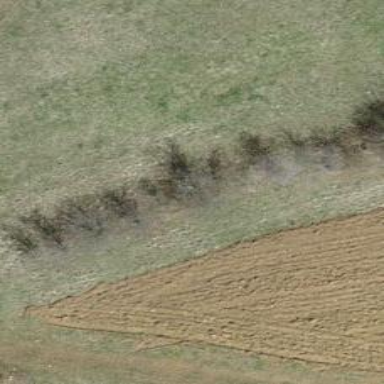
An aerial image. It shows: Hedge barrier.